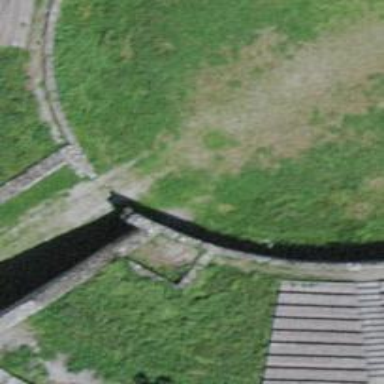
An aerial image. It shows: Wall barrier.